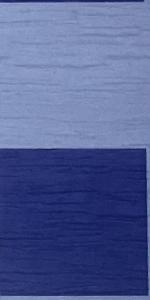
Label: Empty